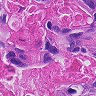
Metastatic tissue present: yes